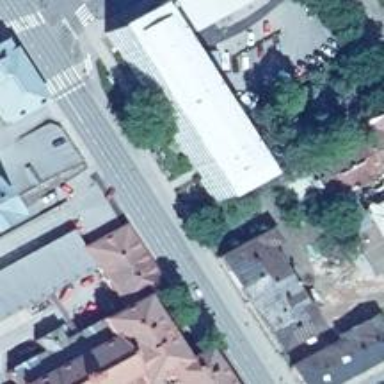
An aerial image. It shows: Parking building with flat roof shape.